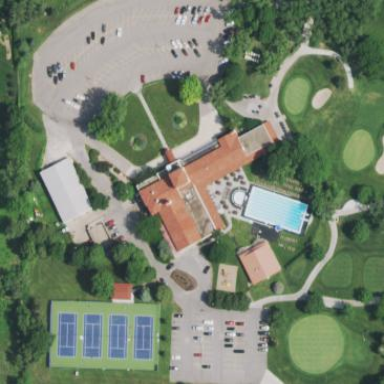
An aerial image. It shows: Clubhouse building at golf course.